Field crop: maize
Growth stage: 1
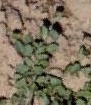
Species: convolvulus